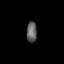
Tissue: lung
Cell type: Endothelial cells
Senescence score: 0.2026
Nuclear area (px): 212
Mean DAPI intensity: 96.42